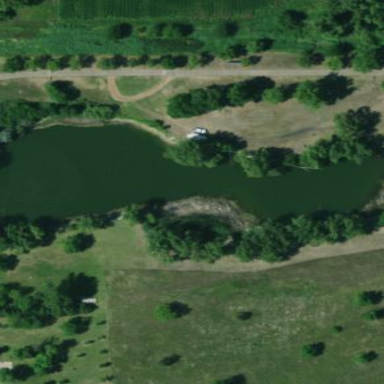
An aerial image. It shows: Lake with natural water.